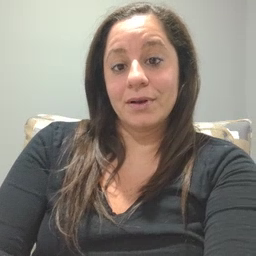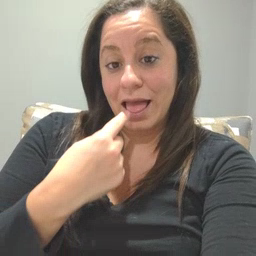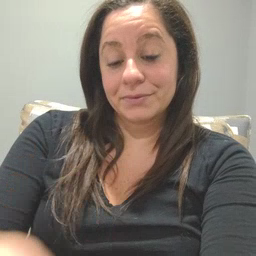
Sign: tongue